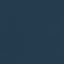
Land use / land cover class: SeaLake